Field crop: maize
Growth stage: 2
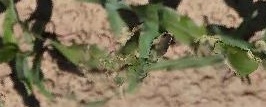
Species: maize